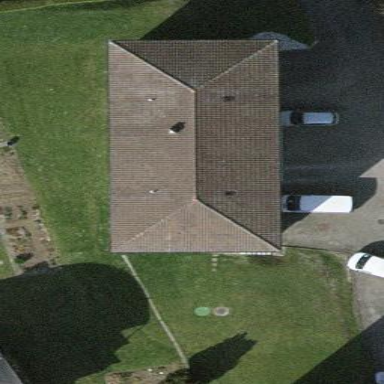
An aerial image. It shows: Building with hipped roof shape.